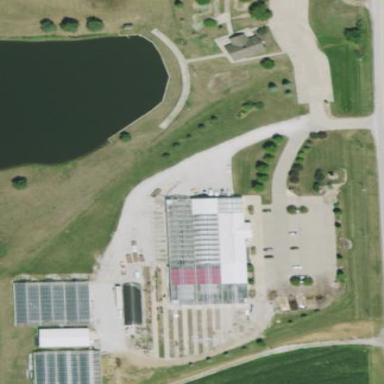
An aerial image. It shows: Plant nursery area.